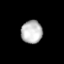
Tissue: lung
Cell type: Myeloid cells
Senescence score: 0.2362
Nuclear area (px): 477
Mean DAPI intensity: 186.036